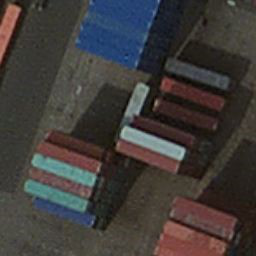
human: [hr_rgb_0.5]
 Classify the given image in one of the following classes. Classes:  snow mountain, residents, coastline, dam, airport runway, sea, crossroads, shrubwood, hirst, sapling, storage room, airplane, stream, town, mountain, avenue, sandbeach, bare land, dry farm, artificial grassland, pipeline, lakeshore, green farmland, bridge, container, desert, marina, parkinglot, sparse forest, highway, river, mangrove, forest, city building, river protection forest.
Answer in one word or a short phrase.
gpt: container